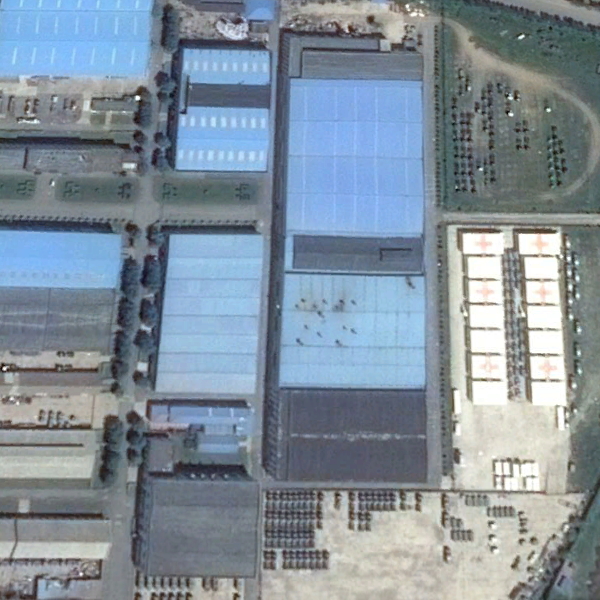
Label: Industrial